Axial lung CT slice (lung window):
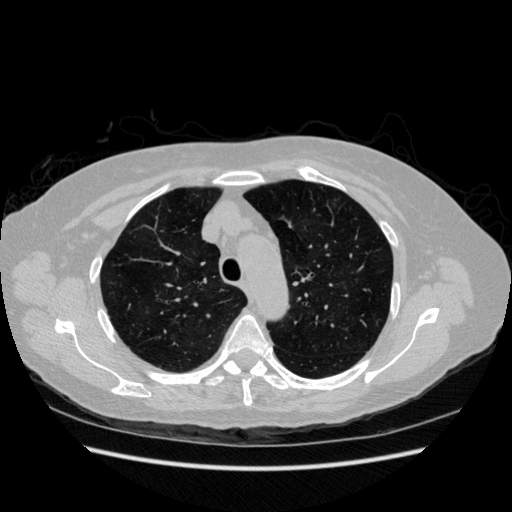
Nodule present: no